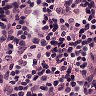
Metastatic tissue present: no